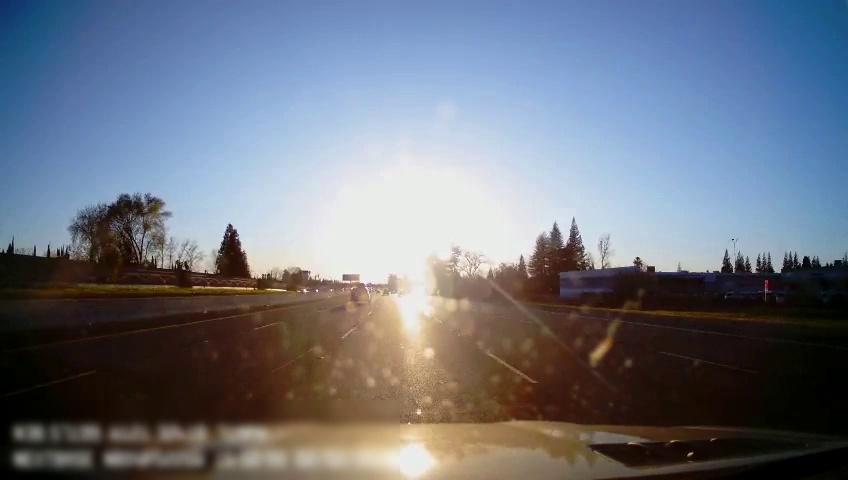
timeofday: Day
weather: Sunny
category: Drivable Space
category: Vehicles | SUV
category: Vehicles | Car
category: Vehicles | SUV
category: Lanes | Alternate Lane
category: Lanes | Alternate Lane
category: Lanes | Current Lane
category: Lanes | Current Lane
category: Lanes | Alternate Lane
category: Lanes | Alternate Lane
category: Traffic | Signs
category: Traffic | Signs